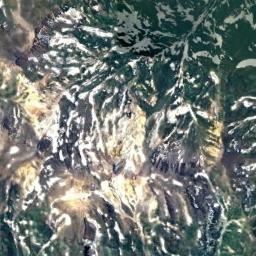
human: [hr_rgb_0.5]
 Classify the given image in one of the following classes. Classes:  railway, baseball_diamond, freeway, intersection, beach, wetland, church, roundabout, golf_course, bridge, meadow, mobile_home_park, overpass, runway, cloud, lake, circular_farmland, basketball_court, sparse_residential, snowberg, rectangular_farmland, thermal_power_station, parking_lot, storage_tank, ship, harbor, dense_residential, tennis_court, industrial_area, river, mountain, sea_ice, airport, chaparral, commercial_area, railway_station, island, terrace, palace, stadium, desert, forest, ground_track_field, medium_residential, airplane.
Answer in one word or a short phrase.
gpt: snowberg